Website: crate-barrel
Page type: account-selection
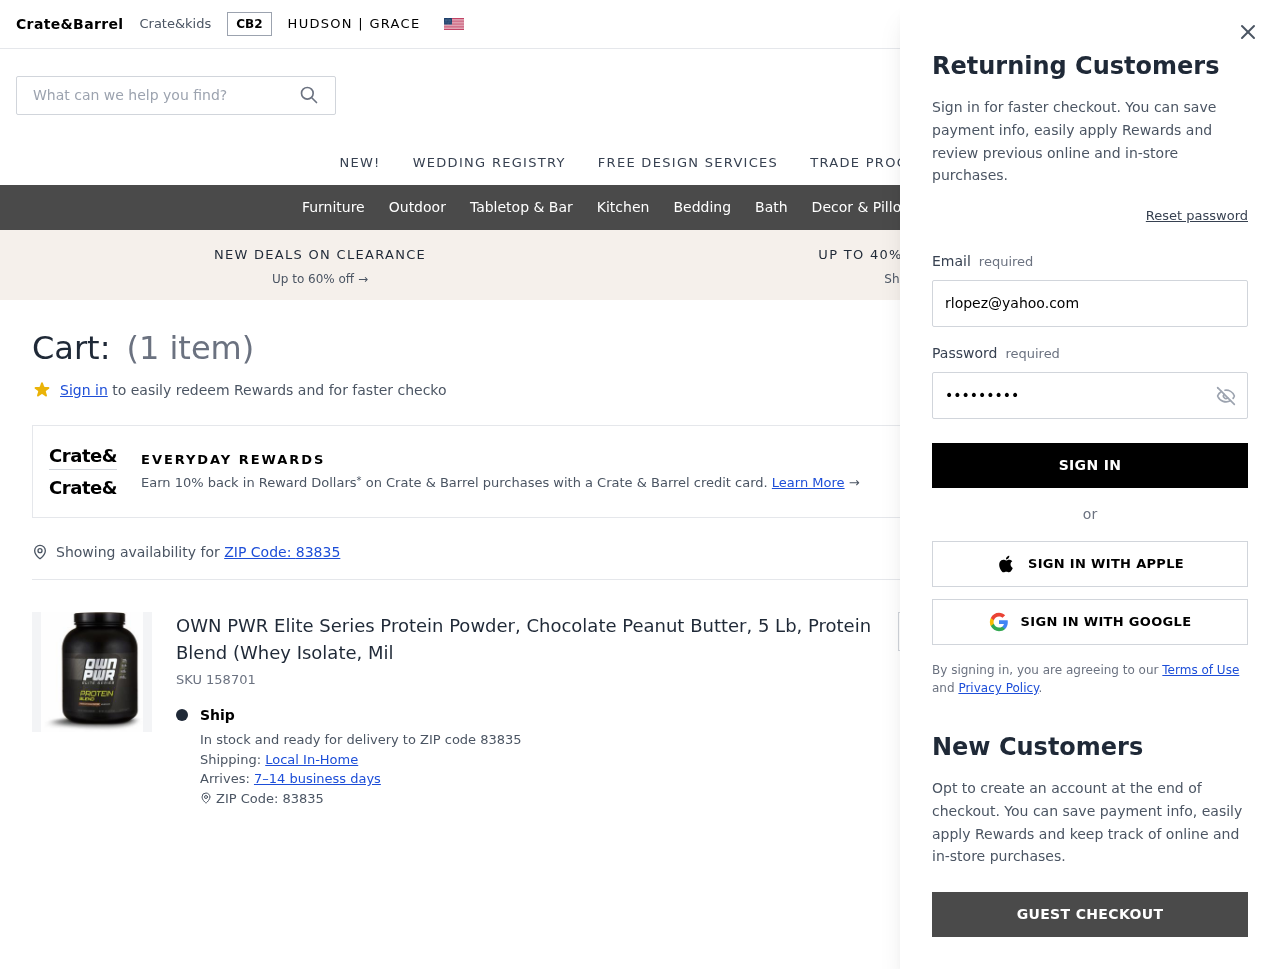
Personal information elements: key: PII_EMAIL
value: rlopez@yahoo.com
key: PII_POSTCODE
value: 83835
Product elements: key: PRODUCT1_NAME
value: OWN PWR Elite Series Protein Powder, Chocolate Peanut Butter, 5 Lb, Protein Blend (Whey Isolate, Mil
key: PRODUCT1_QUANTITY
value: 1
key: PRODUCT1_SKU
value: SKU 158701
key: PRODUCT1_ORIGINAL_PRICE
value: $44.74
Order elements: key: ORDER_NUM_ITEMS
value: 1
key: ORDER_SUBTOTAL
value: $35.79
Search elements: key: HEADER_SEARCH
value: What can we help you find?